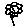
Label: flower